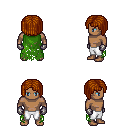
a pixel art fantasy rpg character, male body template, human, dark skin, green tattered cape, white pants, brunette pageboy hairstyle, metal gloves, four views (front, back, left, right), 2x2 character sprite sheet, small pixel art, hard edges, no anti-aliasing